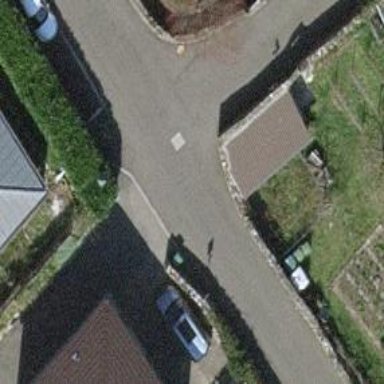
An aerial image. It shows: Residential road.